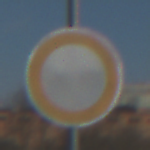
Verkehrszeichen: VerbotFahrzeugeAllerArt
Umgebung: Outdoor, Nature
Tageszeit: MorningAfternoon
Wetter: PartlyCloudy
Licht: Natural
Jahreszeit: NotSpecified
Kontrast: HighContrast